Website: walmart
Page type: cart
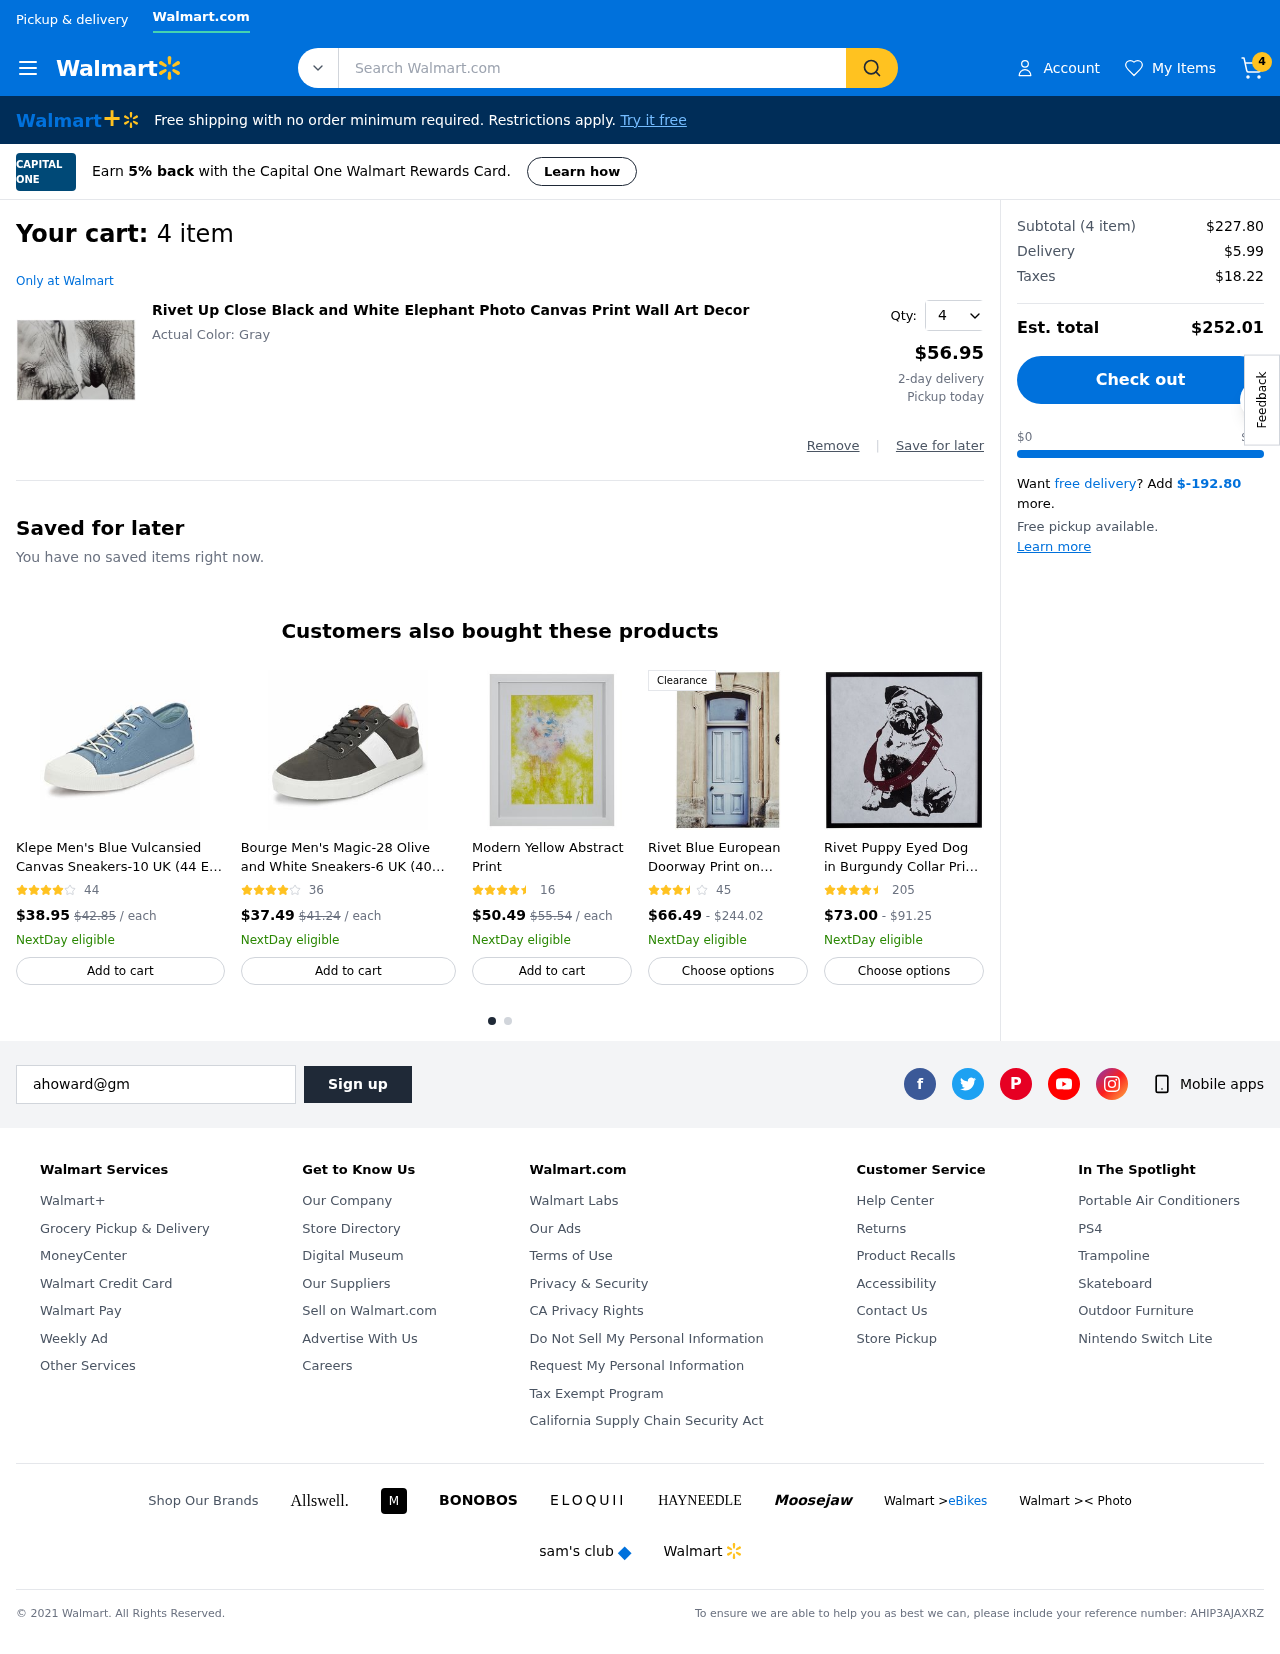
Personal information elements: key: PII_EMAIL
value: ahoward@gmail.com
Product elements: key: PRODUCT1_NAME
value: Rivet Up Close Black and White Elephant Photo Canvas Print Wall Art Decor
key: PRODUCT1_PRICE
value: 56.95
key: PRODUCT1_QUANTITY
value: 4
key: PRODUCT2_NAME
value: Klepe Men's Blue Vulcansied Canvas Sneakers-10 UK (44 EU) (11 US) (0706F/BLU)
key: PRODUCT2_NUM_RATINGS
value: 44
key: PRODUCT2_PRICE
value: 38.95
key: PRODUCT3_NAME
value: Bourge Men's Magic-28 Olive and White Sneakers-6 UK (40 EU) (7 US) (Magic-28-06)
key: PRODUCT3_NUM_RATINGS
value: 36
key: PRODUCT3_PRICE
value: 37.49
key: PRODUCT4_NAME
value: Modern Yellow Abstract Print
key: PRODUCT4_NUM_RATINGS
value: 16
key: PRODUCT4_PRICE
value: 50.49
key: PRODUCT5_NAME
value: Rivet Blue European Doorway Print on Canvas
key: PRODUCT5_NUM_RATINGS
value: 45
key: PRODUCT5_PRICE
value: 66.49
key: PRODUCT6_NAME
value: Rivet Puppy Eyed Dog in Burgundy Collar Print in Black Frame
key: PRODUCT6_NUM_RATINGS
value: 205
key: PRODUCT6_PRICE
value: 73
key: PRODUCT2_ORIGINAL_PRICE
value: $42.85
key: PRODUCT3_ORIGINAL_PRICE
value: $41.24
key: PRODUCT4_ORIGINAL_PRICE
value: $55.54
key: PRODUCT5_PRICE_MAX
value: $244.02
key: PRODUCT6_PRICE_MAX
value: $91.25
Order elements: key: ORDER_NUM_ITEMS
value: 4
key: ORDER_NUM_ITEMS
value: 4 item
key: ORDER_SUBTOTAL
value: $227.80
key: ORDER_SHIPPING_COST
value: $5.99
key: ORDER_TAX
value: $18.22
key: ORDER_TOTAL
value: $252.01
Search elements: key: HEADER_SEARCH
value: Search Walmart.com